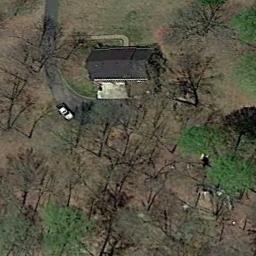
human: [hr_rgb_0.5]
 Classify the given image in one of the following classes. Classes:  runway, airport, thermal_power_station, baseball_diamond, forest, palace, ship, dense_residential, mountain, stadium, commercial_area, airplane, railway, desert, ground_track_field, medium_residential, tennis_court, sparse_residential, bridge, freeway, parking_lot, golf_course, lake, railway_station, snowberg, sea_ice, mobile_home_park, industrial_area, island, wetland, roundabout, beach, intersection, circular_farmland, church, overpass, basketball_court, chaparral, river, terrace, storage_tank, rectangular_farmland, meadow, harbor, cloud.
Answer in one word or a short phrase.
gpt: sparse_residential